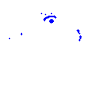
Particle: kaon